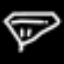
Label: diamond